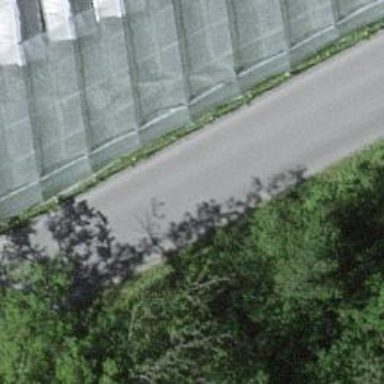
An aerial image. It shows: Unclassified road with asphalt surface.